Question: I have upgraded Umbraco 4.11 to Umbraco 7.1.8 successfully. Everything is working fine but when I tried to access Member Types in umbraco panel i am getting error.
When I am checking the error details in Firebug it is following :
{"Message":"An error has occurred.","ExceptionMessage":"An item with the same key has already been added.","ExceptionType":"System.ArgumentException","StackTrace":" at System.ThrowHelper.ThrowArgumentException(ExceptionResource resource)
at System.Collections.Generic.Dictionary'2.Insert(TKey key, TValue value, Boolean add)
at System.Collections.Generic.Dictionary'2.Add(TKey key, TValue value)
at Umbraco.Core.Persistence.Factories.MemberTypeReadOnlyFactory.GetPropertyTypes(MemberTypeReadOnlyDto dto, MemberType memberType, Dictionary'2 standardProps)
at Umbraco.Core.Persistence.Factories.MemberTypeReadOnlyFactory.BuildEntity(MemberTypeReadOnlyDto dto)
at System.Linq.Enumerable.WhereSelectListIterator'2.MoveNext()
at System.Linq.Enumerable.WhereEnumerableIterator'1.MoveNext()
at System.Linq.Buffer'1..ctor(IEnumerable'1 source)
at System.Linq.Enumerable.ToArray<URL>"}
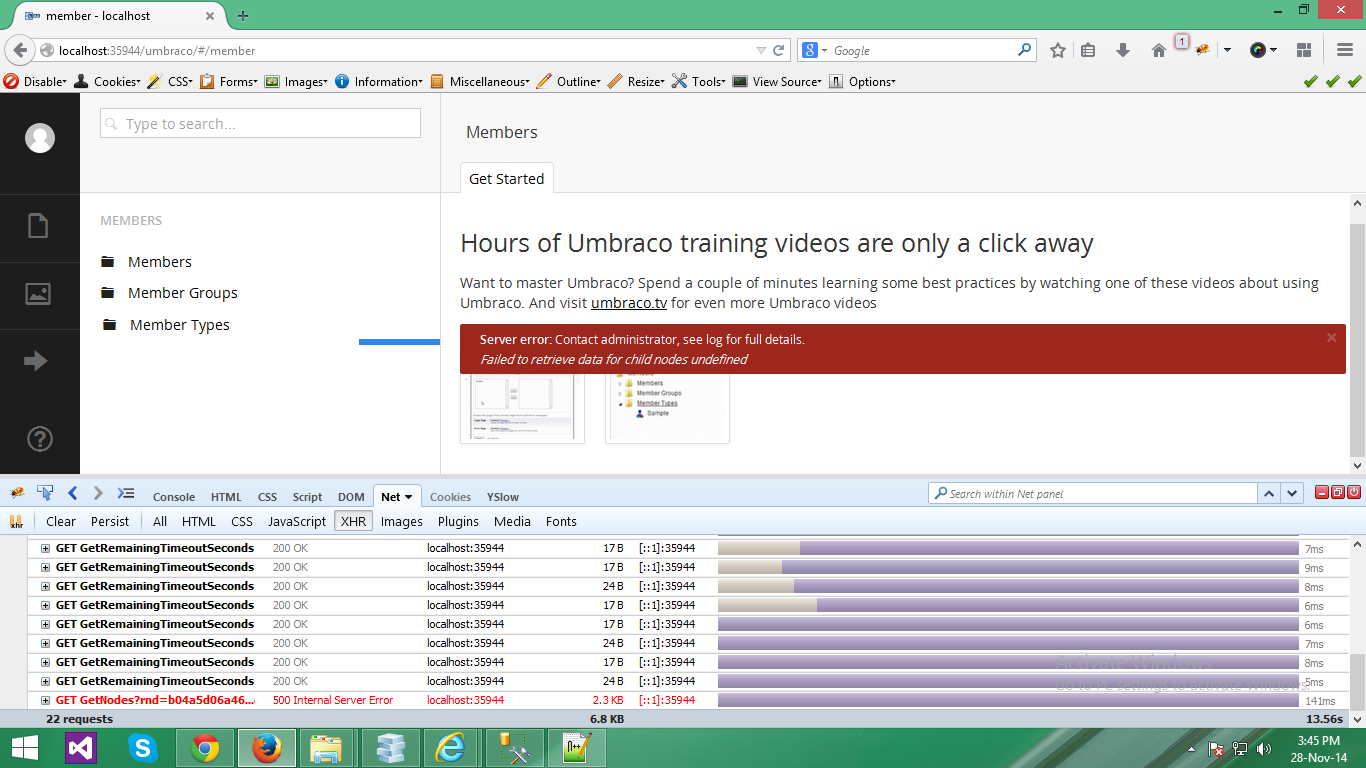
Answer: This problem mostly occurs when there duplicate fields in database. This duplication can created while updating database. Same case here, I was upgraded my Umbraco from version 4 to version 7.1.8. There was a third party plugin named nforum which was having membership types duplication problem. I solved this problem by going back to original version (4.11), Uninstall the nForum plugin and then update again on version 7.1.8.